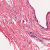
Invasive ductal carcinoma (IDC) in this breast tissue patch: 0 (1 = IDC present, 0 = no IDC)